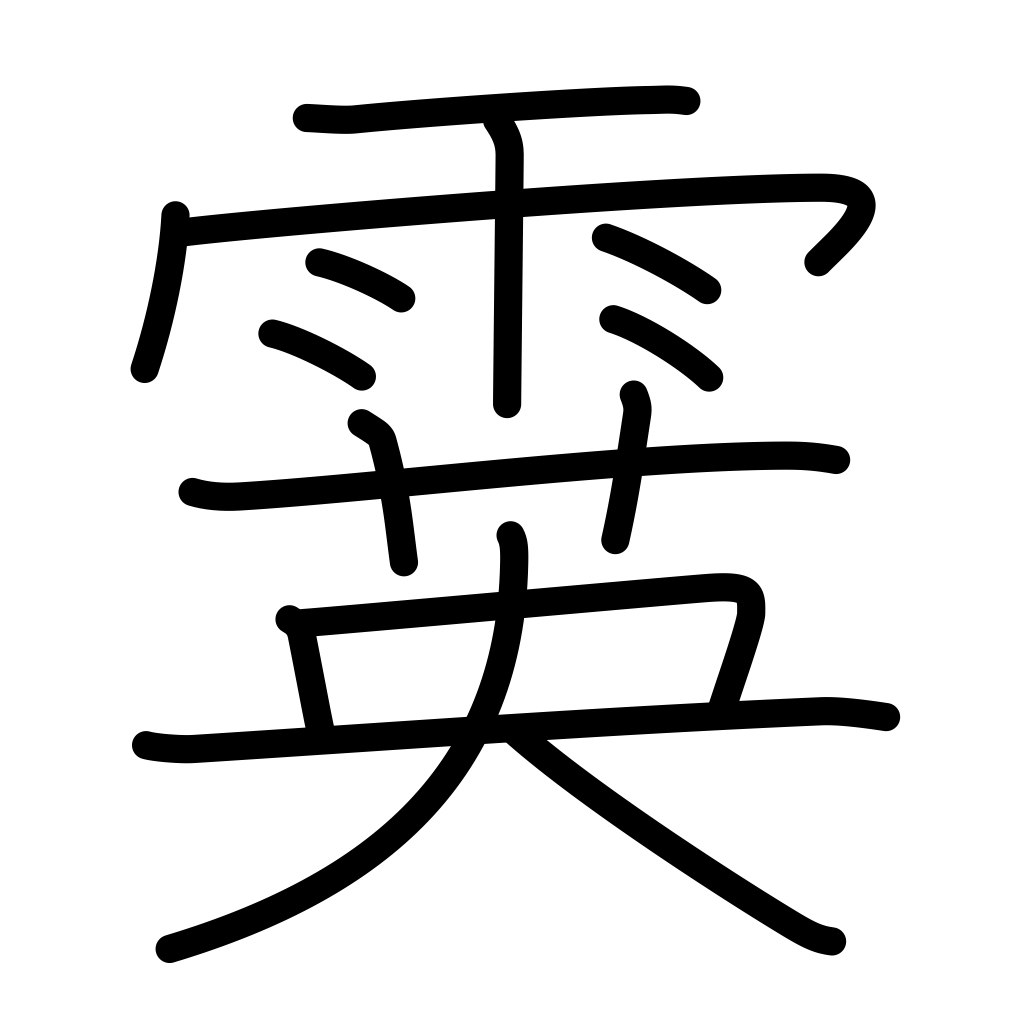
Meaning: sleet